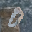
Label: 0